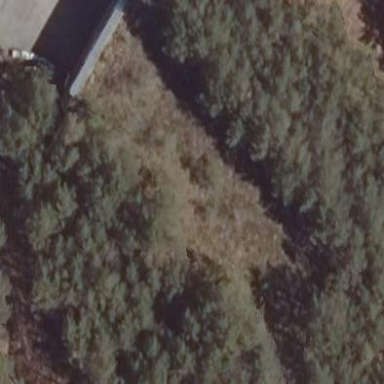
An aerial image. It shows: Military bunker for protection and defense.